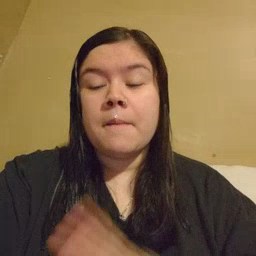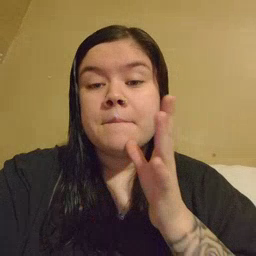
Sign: mom